Question: I have the following code that I'm trying to use to populate a ComboBox, but it's not showing the actual text of the objects that I'm adding.
'''
internal partial class SortBox : UserControl {
private Field[] FieldReferences
...
internal Field[] Fields {
...
set {
this.FieldReferences = value;
this.cboFields.Items.Clear();
string NoneString = "(none)";
this.cboFields.Items.Add(NoneString);
this.cboFields.SelectedItem = NoneString;
foreach (Field Field in this.FieldReferences) {
MessageBox.Show(Field.ToString()); // <- This displays what I want displayed perfectly.
this.cboFields.Items.Add(Field);
}
}
}
...
}
public partial class Field : UserControl {
protected string LabelValue;
...
public override string ToString() {
return this.LabelValue;
}
}
'''
Here's what I'm getting; they're all blank:

What am I doing wrong?
Apparently, my Field class is inheriting from UserControl. I've done some tests, and it apparently has something to do with the fact that the class inherits from System.ComponentModel.Component.
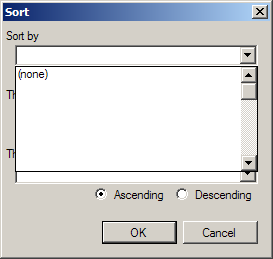
Answer: If I am reading your code right, you are trying to put a usercontrol inside a combobox.
Overriding the ToString won't work when you do that, so to make the code that you currently have work, just change the DrawMode:
This works:
'''
cboFields.DrawMode = DrawMode.OwnerDrawFixed;
cboFields.DrawItem += new DrawItemEventHandler(cboFields_DrawItem);
private void cboFields_DrawItem(object sender, DrawItemEventArgs e)
{
e.DrawBackground();
if (e.Index > -1)
e.Graphics.DrawString(cboFields.Items[e.Index].ToString(), e.Font, Brushes.Black, e.Bounds);
}
'''
But I have to say, I don't know if putting a UserControl inside a ComboBox collection is the best way to do this. I would seriously consider refactoring that differently.